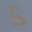
Label: 5